Field crop: maize
Growth stage: 2
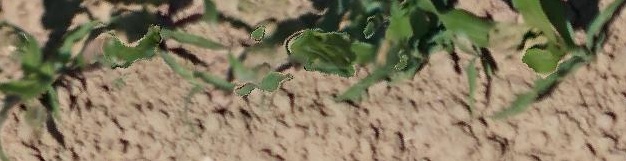
Species: maize